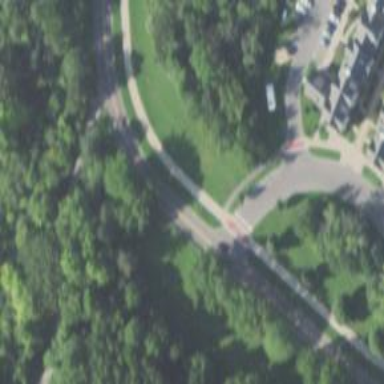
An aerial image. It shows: Marked road crossing.